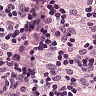
Metastatic tissue present: no